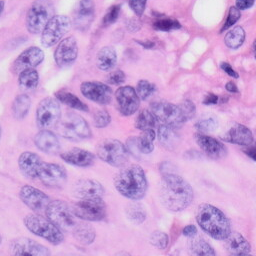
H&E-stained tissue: Skin